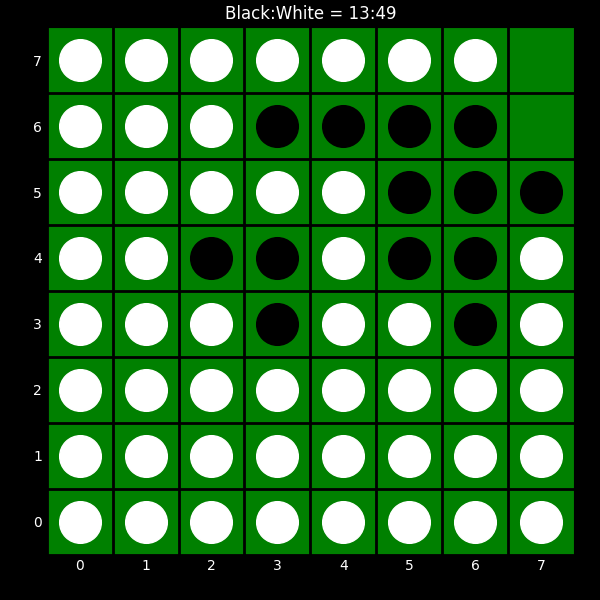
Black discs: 13
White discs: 49